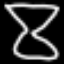
Label: hourglass